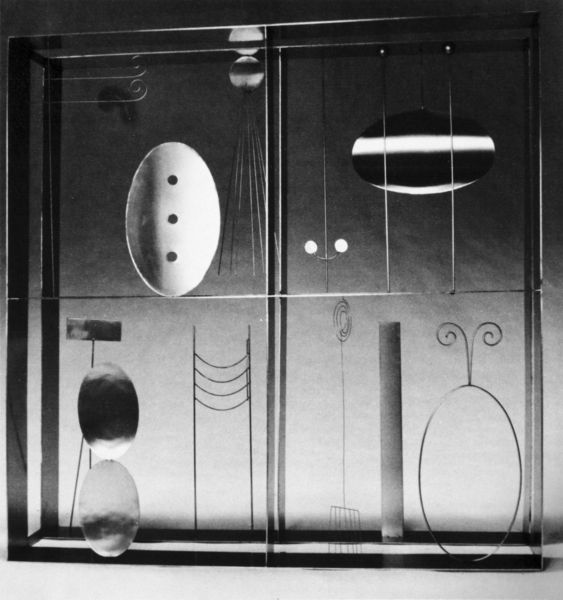
Titel: Konstrapunkt III
Künstler: Fausto Melotti
Standort: Mailand
Institution: Im Besitz des Künstlers
Schlagwörter: schatten, weiß, komposition, grau, lampen, licht, raum, schwarz, ornament, rahmen, gitter, oval, moderne, flächen, linien, metall, gestell, foto, fotografie, photographie, punkte, eisen, rechteck, schwarzweiß, kreise, photo, geometrisch, stäbe, voluten, konstruktion, angewandte kunst, spiralen, design, quadrat, ovale, installation, drähte, eiform, eiförmig, perpetuum mobile, eiformen